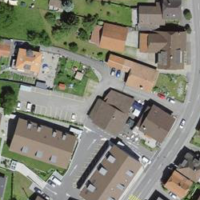
EUNIS habitat code: 54
Species observed at this site:
Convallaria majalis